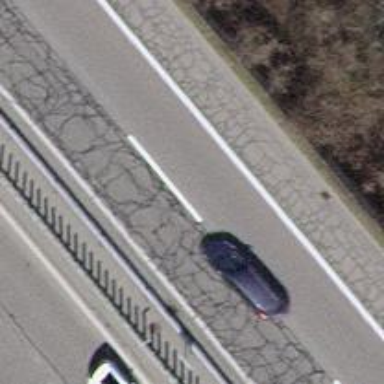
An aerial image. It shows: Asphalt motorway.